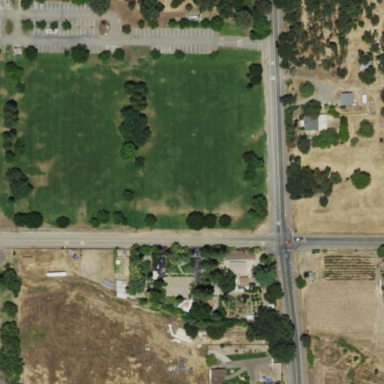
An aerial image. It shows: Grass soccer field pitch labeled as "Soccer Field 10".